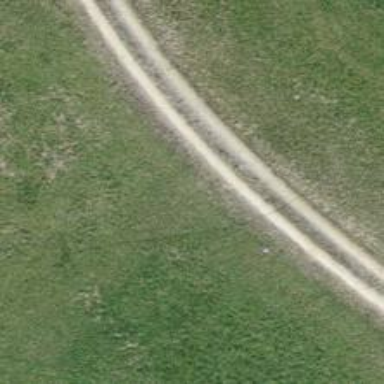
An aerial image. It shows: Track with grade2 tracktype.